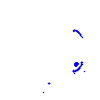
Particle: electron